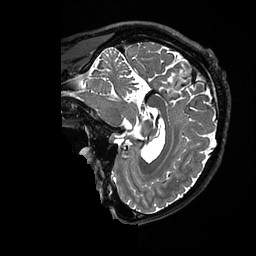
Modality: T2w
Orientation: sagittal
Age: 35
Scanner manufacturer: ge
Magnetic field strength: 3 T
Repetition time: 3.202 s
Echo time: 0.06609 s